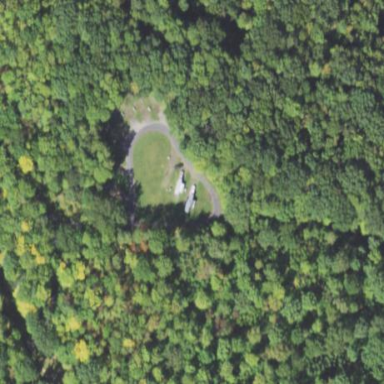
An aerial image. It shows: Campsite for tourism with static caravans available for accommodation.